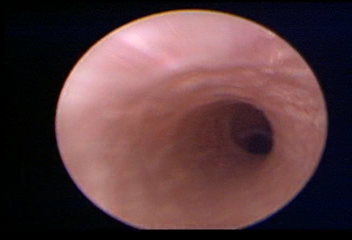
Modality: WLC
Class: Normal mucosa
Bladder cancer association: No